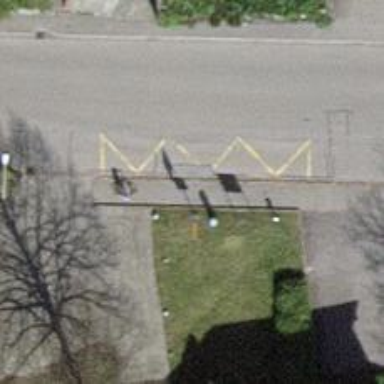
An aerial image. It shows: Post box is visible.